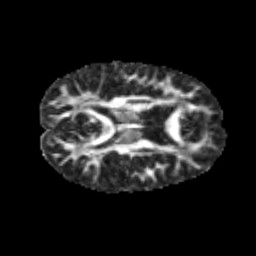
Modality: FA
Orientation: axial
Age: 11
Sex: male
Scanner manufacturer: siemens
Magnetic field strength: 3 T
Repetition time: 3.8 s
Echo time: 0.07 s